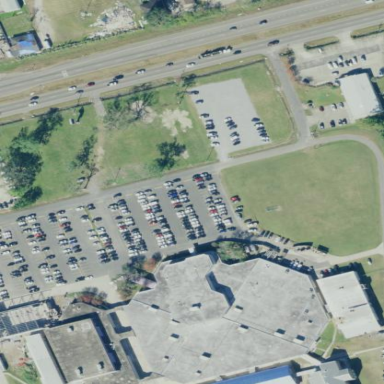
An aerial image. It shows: Parking area.